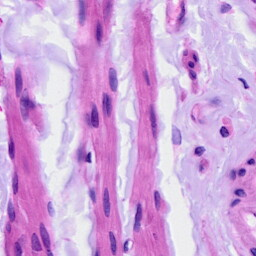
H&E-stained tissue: Ovarian